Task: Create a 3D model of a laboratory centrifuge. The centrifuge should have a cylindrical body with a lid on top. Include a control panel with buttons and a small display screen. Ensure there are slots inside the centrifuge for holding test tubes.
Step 262:
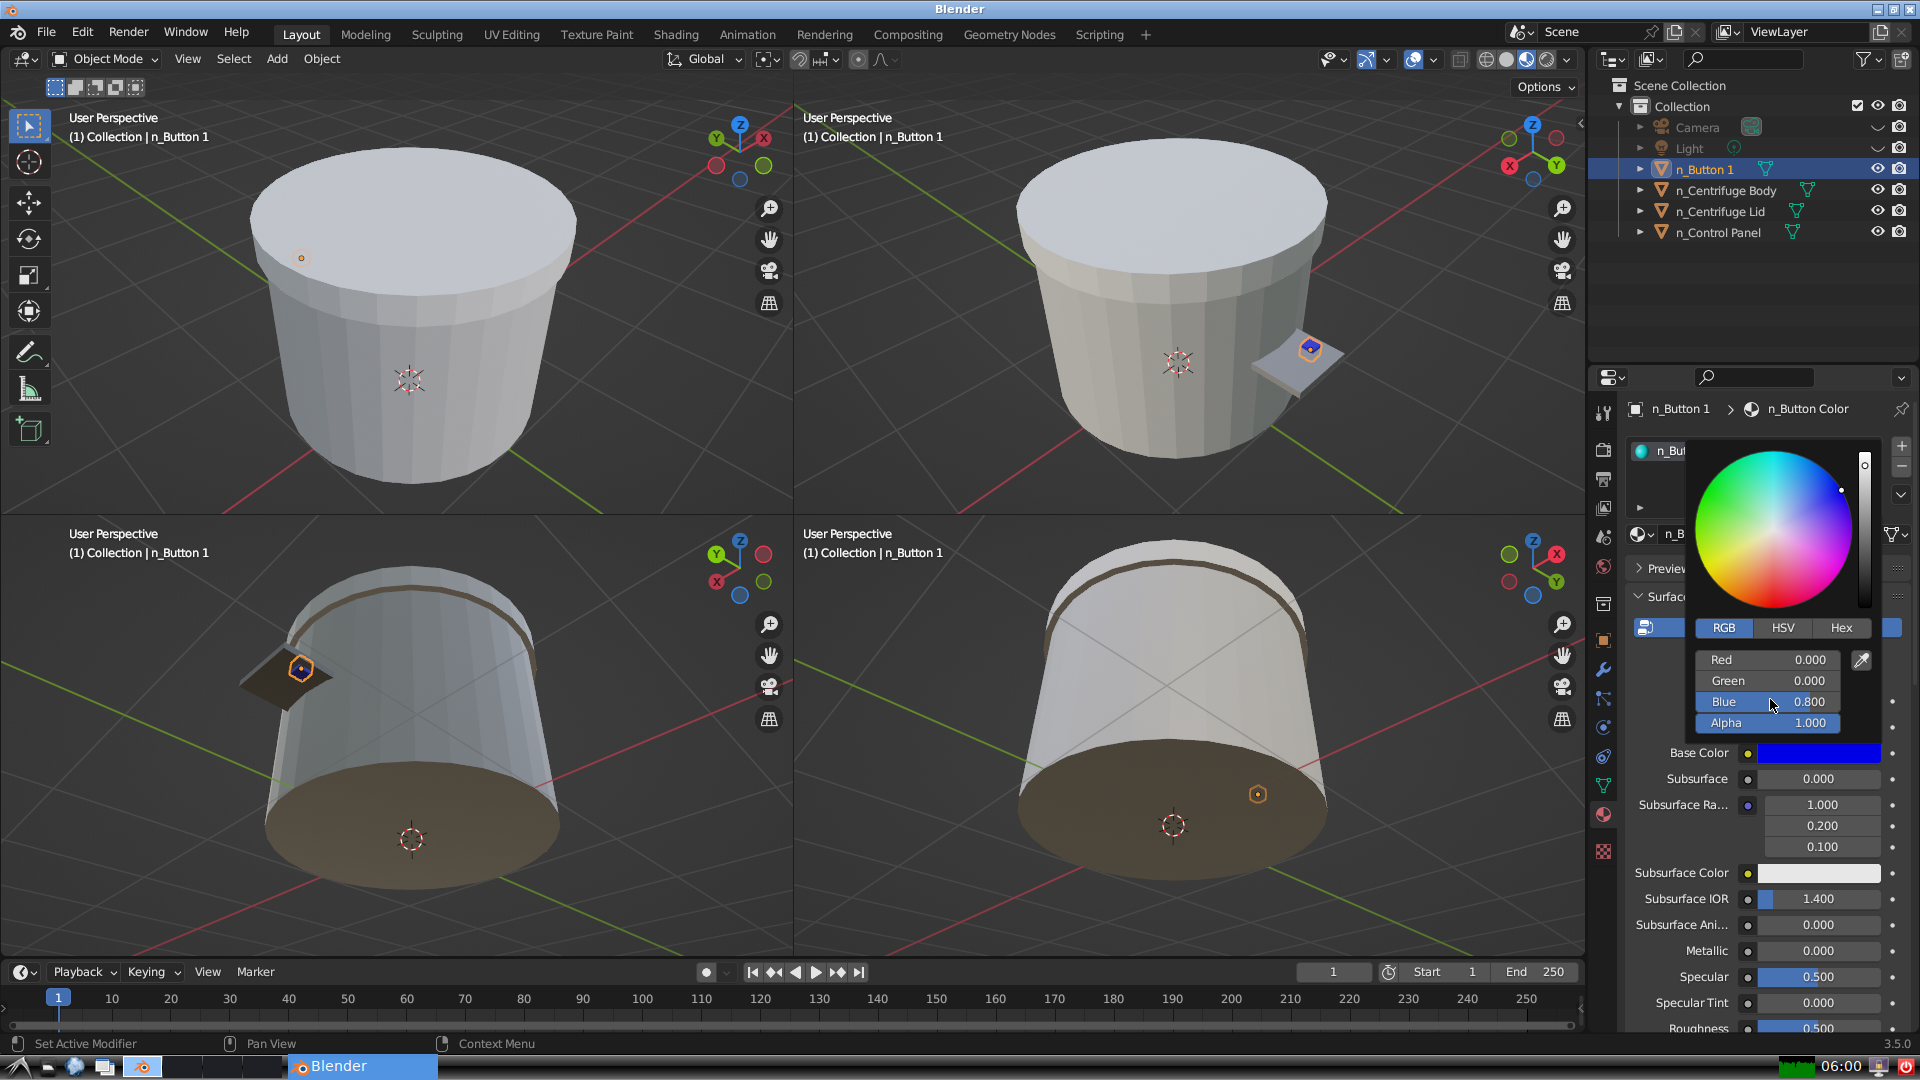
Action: click: no